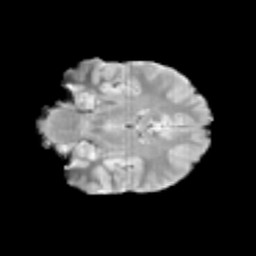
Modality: T2w
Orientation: coronal
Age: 11
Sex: male
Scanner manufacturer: siemens
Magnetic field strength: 3 T
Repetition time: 3.8 s
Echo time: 0.07 s